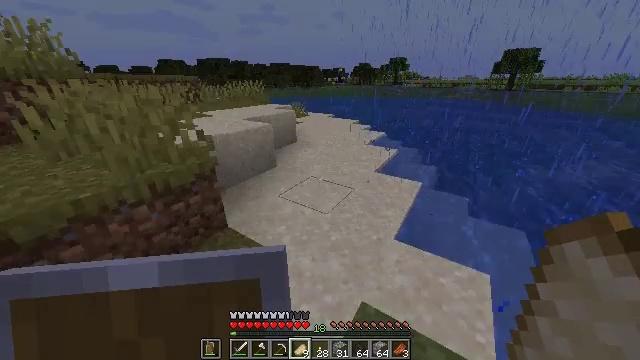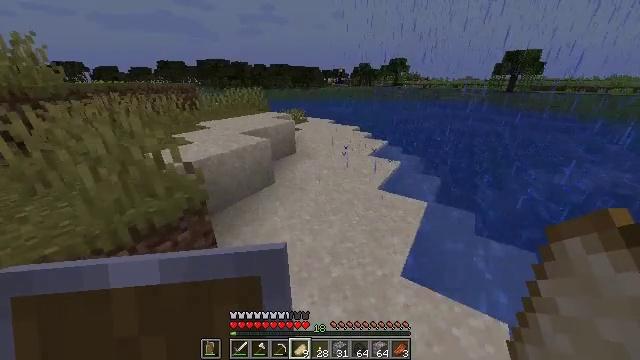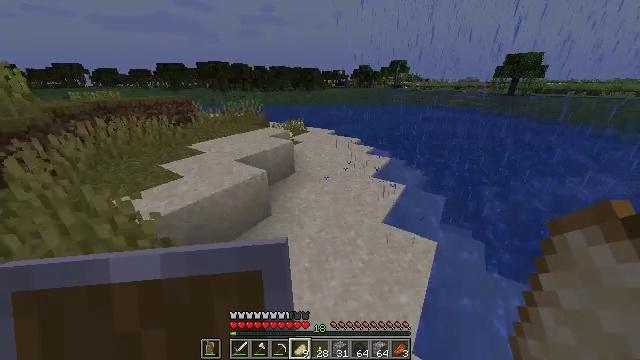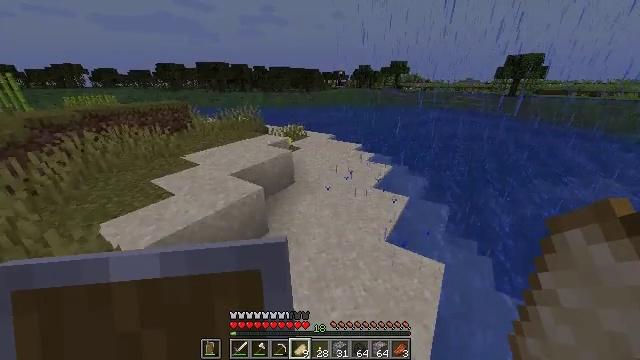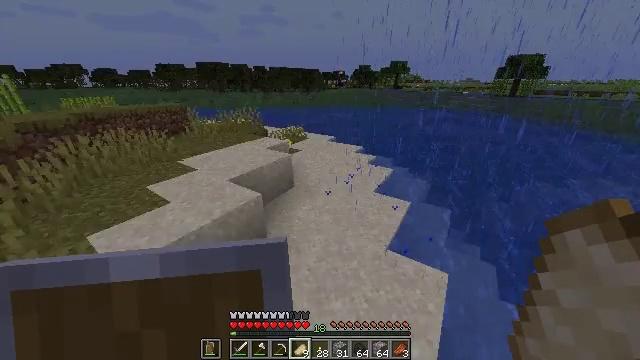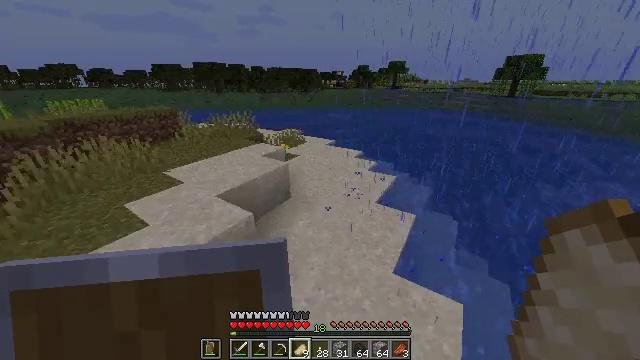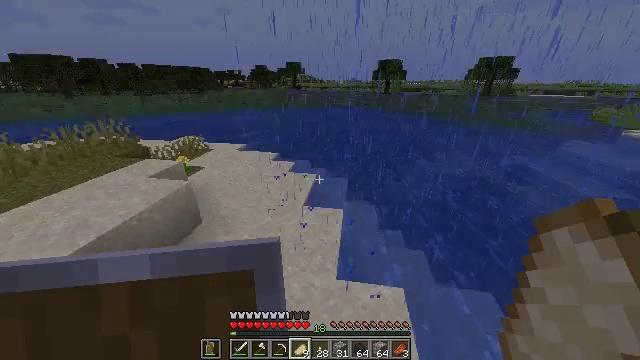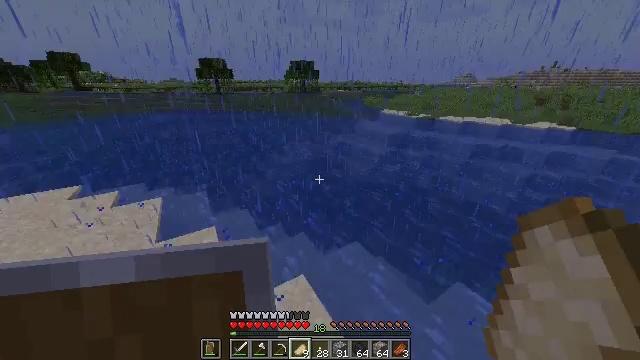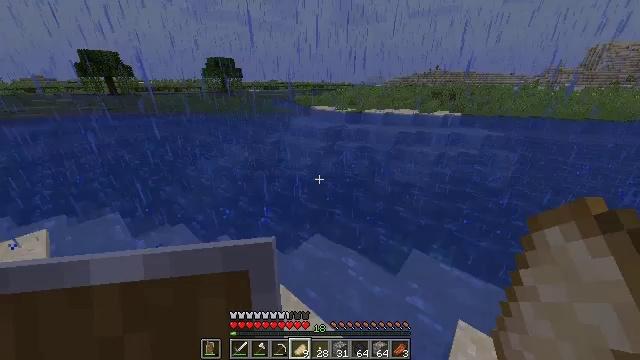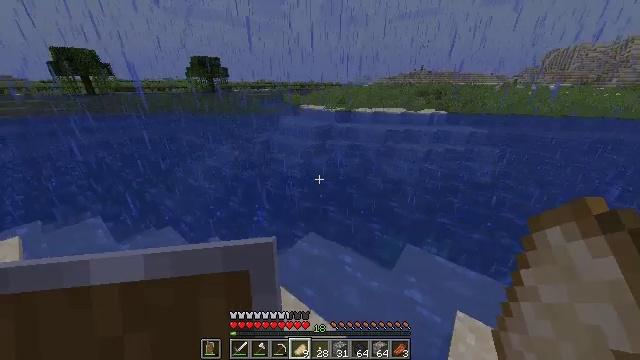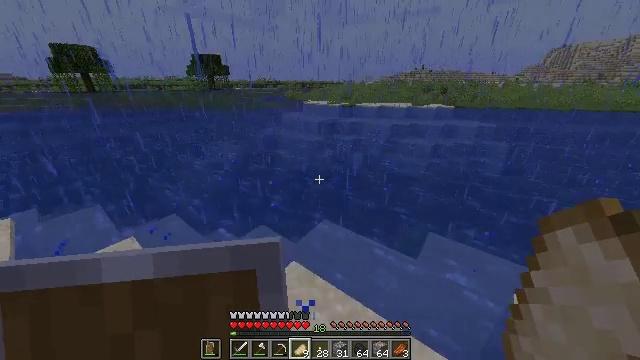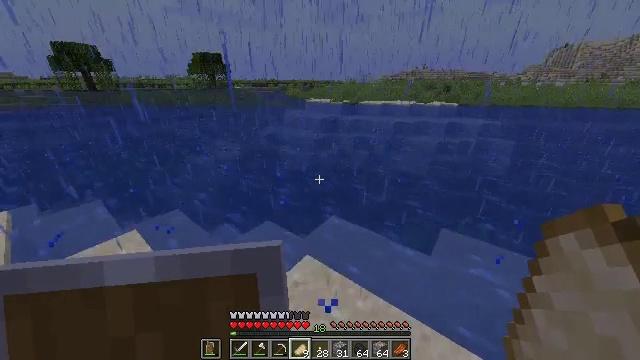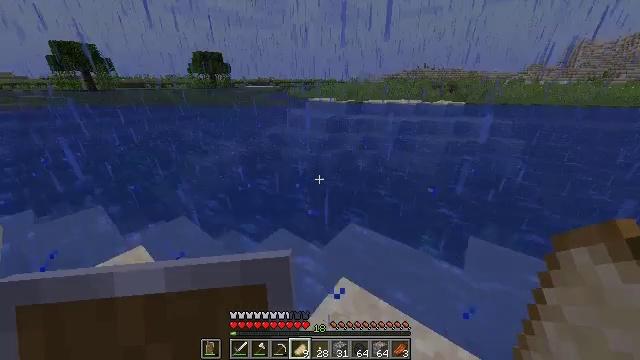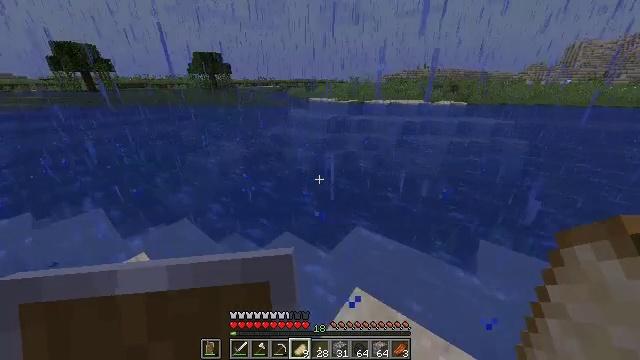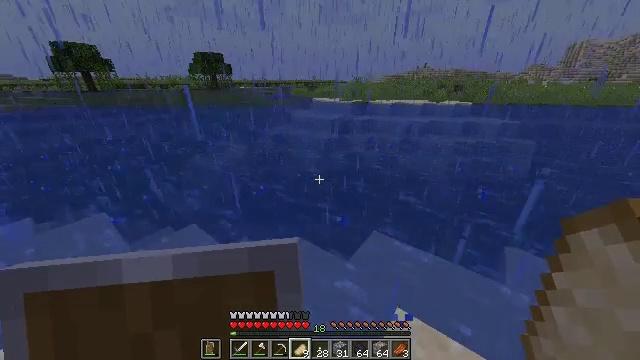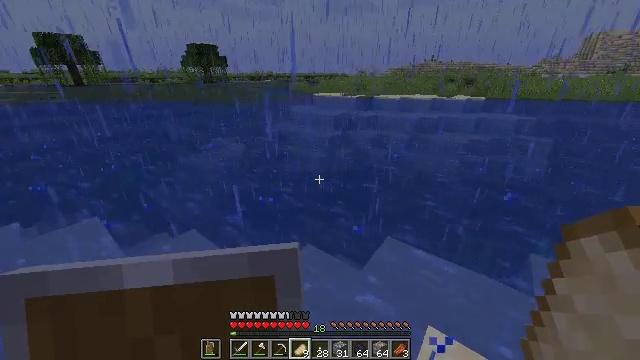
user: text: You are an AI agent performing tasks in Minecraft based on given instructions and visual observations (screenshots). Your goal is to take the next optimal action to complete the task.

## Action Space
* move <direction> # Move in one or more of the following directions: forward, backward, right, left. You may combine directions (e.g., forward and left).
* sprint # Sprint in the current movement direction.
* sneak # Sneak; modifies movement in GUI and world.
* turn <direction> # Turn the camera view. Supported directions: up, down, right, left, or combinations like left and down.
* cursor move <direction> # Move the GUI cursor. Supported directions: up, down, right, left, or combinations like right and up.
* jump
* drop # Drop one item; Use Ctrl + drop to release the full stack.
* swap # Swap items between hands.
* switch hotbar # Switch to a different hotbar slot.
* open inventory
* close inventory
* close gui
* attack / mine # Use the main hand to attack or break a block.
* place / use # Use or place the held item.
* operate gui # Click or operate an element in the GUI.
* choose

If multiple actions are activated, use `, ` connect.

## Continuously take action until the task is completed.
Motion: motion action
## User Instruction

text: Drop an apple.
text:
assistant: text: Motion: move forward, jump
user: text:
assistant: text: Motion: move forward, jump
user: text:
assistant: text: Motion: move forward, jump
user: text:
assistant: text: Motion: move forward, jump
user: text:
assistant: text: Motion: move forward, jump
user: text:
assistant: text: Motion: move forward, turn right, jump
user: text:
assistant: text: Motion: move forward, turn right, jump
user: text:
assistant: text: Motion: move forward, turn right, jump
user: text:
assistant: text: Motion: move forward, turn right
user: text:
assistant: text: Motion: move forward
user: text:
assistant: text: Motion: move forward
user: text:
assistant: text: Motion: move forward
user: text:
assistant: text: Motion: move forward and move left
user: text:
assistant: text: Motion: move left
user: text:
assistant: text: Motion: move left
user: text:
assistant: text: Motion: move left, turn left
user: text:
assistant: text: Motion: move left, turn left
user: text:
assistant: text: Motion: move left, turn left and down
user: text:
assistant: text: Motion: move left, turn left and down
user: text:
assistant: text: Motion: move left, turn left
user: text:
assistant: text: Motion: move left
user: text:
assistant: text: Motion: move left
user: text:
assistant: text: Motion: move left
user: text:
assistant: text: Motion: move left
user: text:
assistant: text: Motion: move forward and move left
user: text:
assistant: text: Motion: move forward and move left
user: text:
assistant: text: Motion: move forward
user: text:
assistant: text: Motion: move forward, turn left
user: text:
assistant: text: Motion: move forward, turn left and down
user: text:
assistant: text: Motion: move forward, turn left